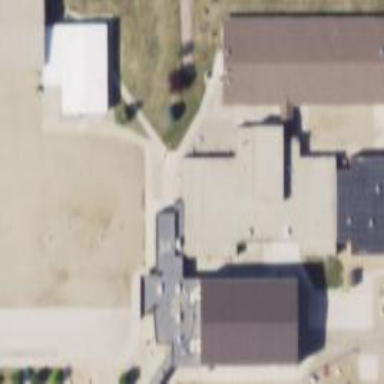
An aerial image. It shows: School building.